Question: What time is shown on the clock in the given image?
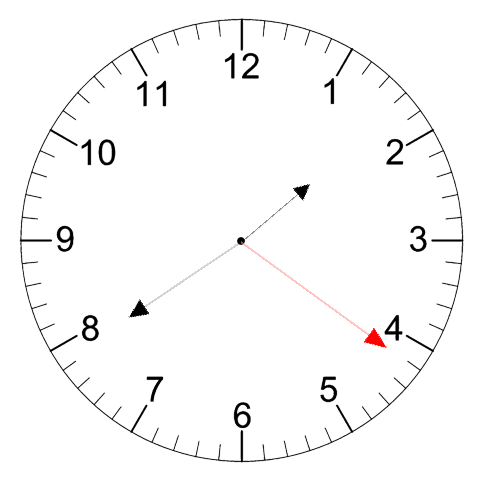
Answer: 01:39:21